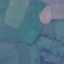
Land use / land cover: Pasture